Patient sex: F
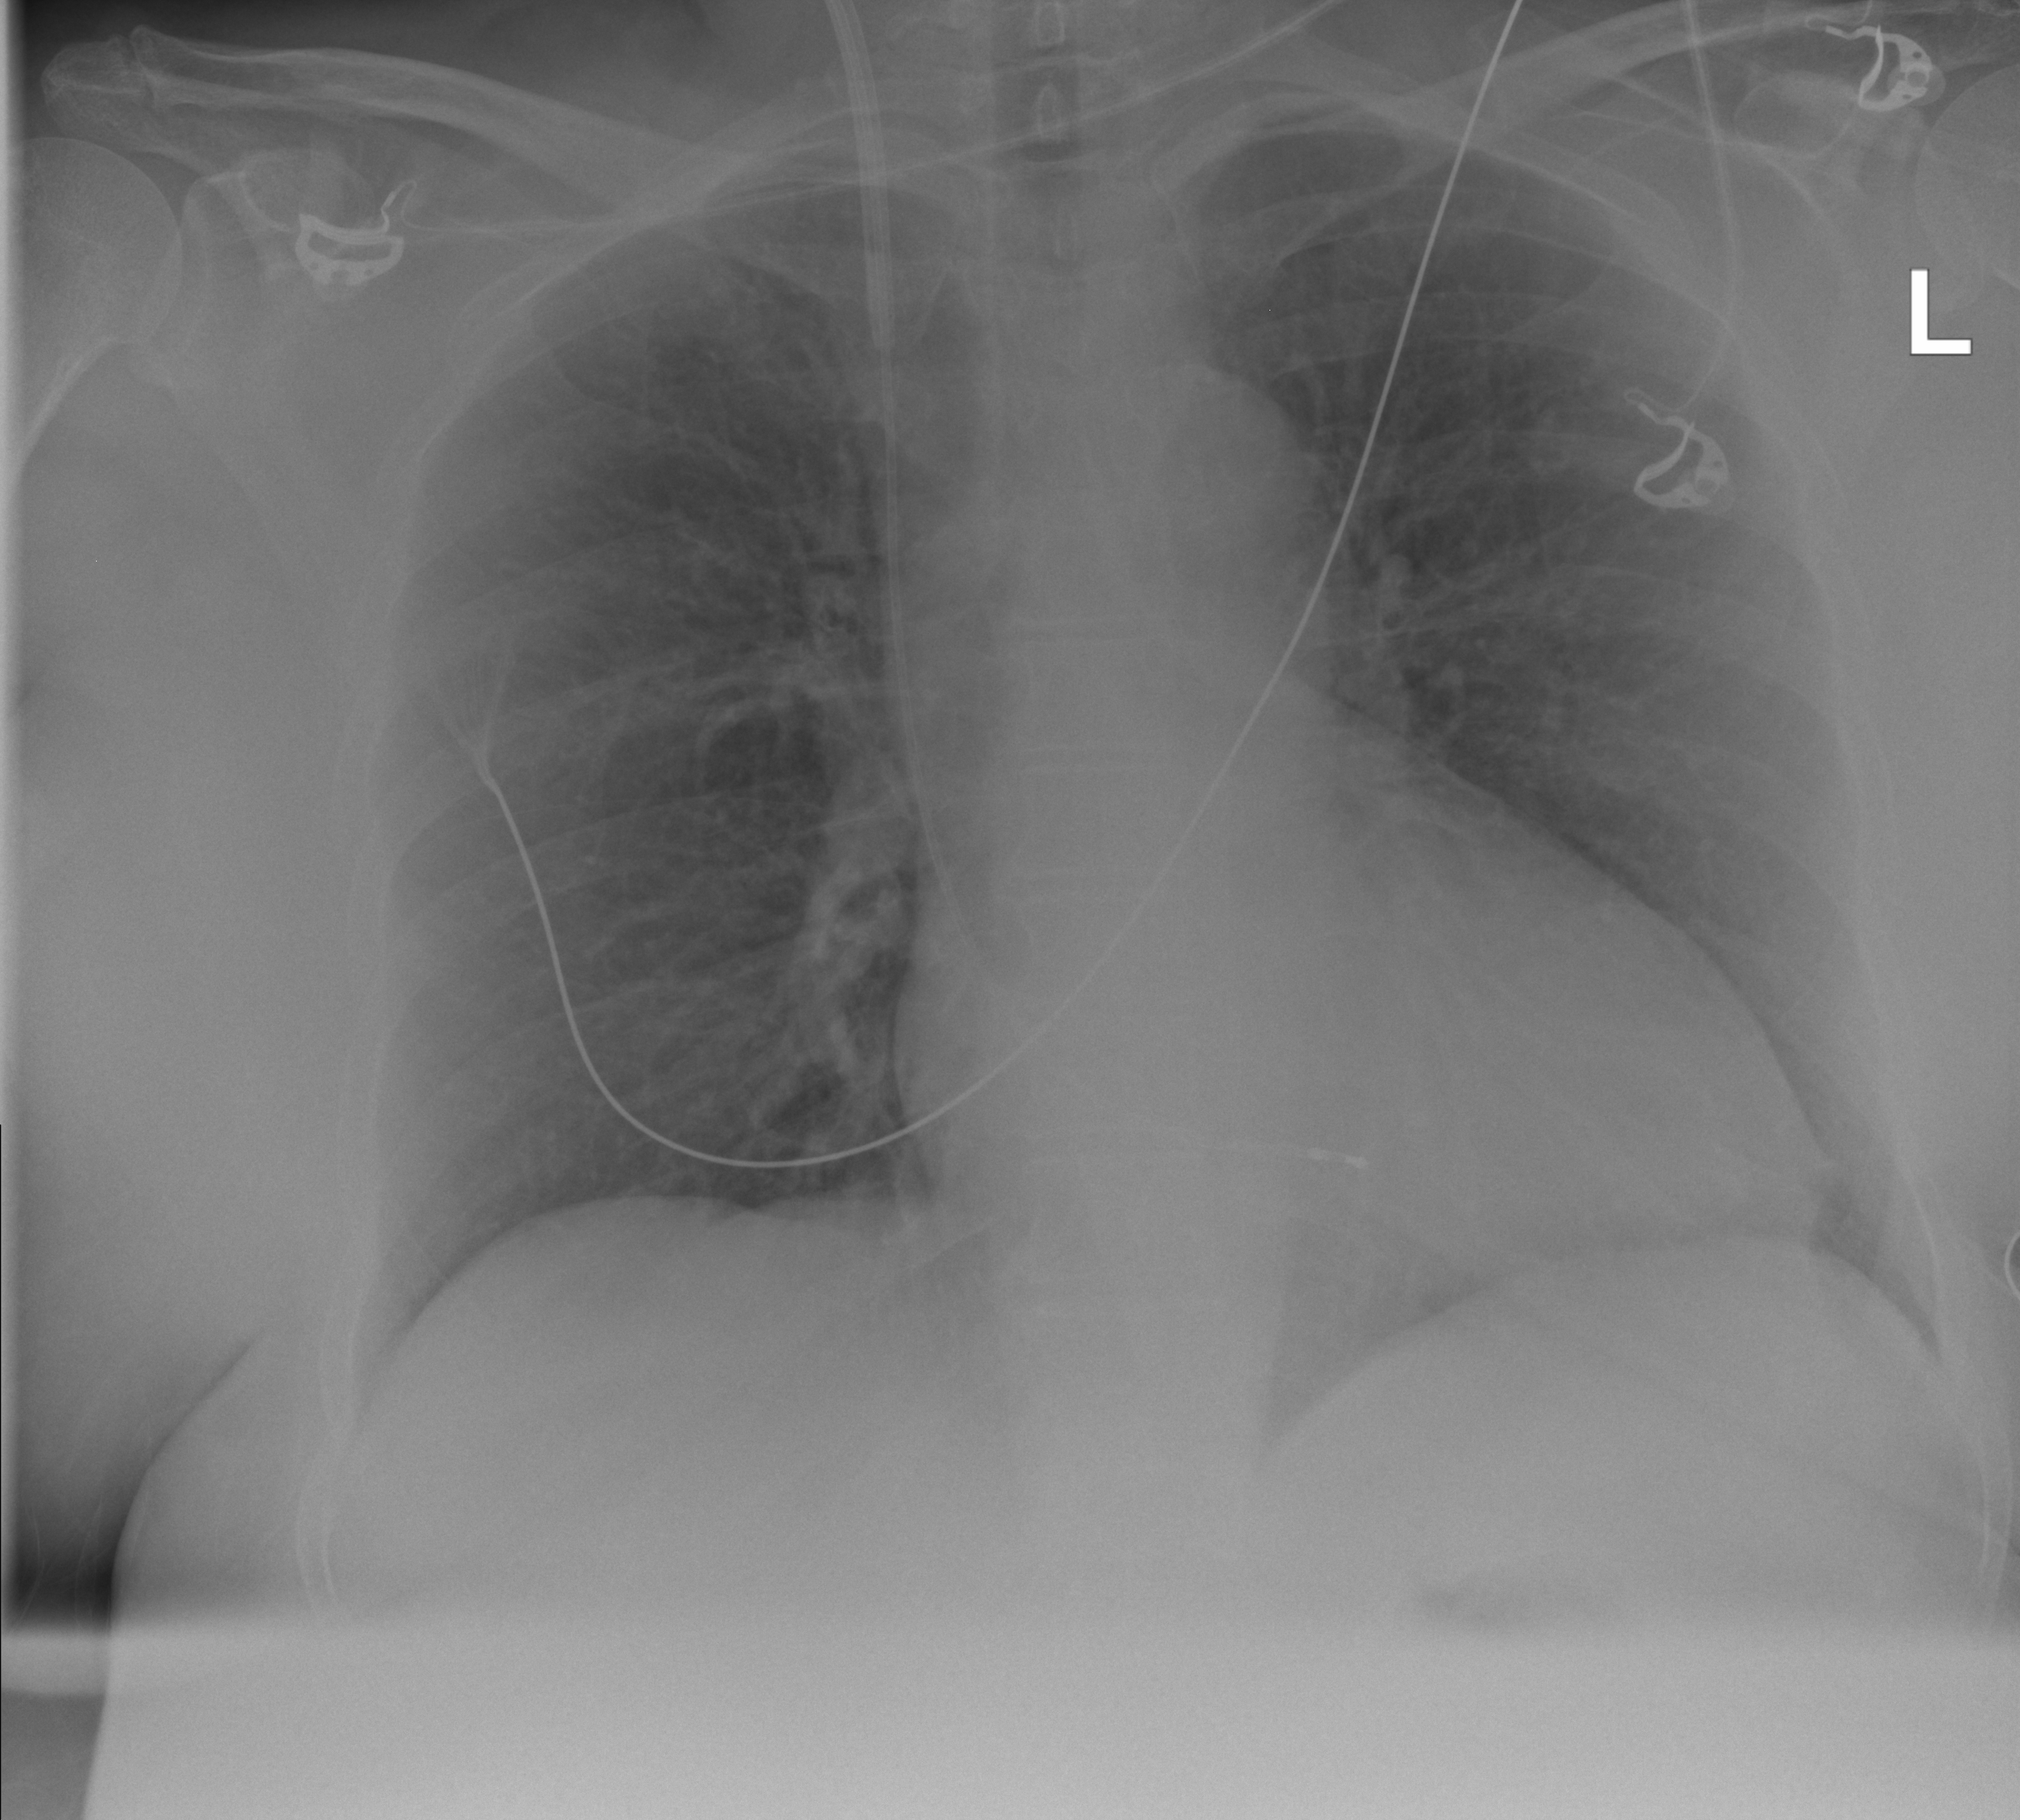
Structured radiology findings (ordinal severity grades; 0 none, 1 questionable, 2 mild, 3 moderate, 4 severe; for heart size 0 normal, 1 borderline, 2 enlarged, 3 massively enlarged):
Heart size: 2
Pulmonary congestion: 2
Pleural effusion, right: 0
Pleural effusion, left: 0
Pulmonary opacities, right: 0
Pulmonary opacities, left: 0
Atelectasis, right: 0
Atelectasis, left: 0